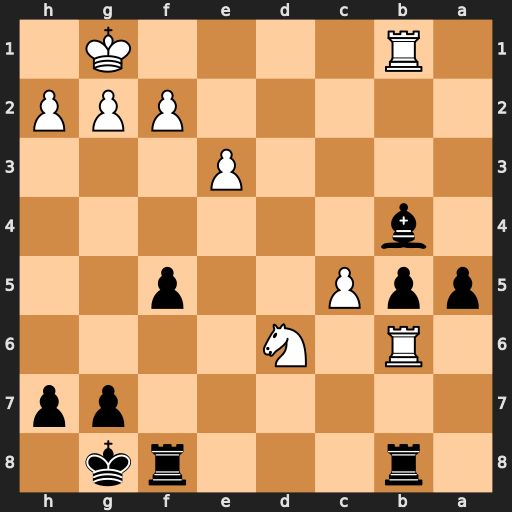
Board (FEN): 1r3rk1/6pp/1R1N4/ppP2p2/1b6/4P3/5PPP/1R4K1
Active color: b
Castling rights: -
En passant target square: -
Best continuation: Rxb6 cxb6 Bxd6